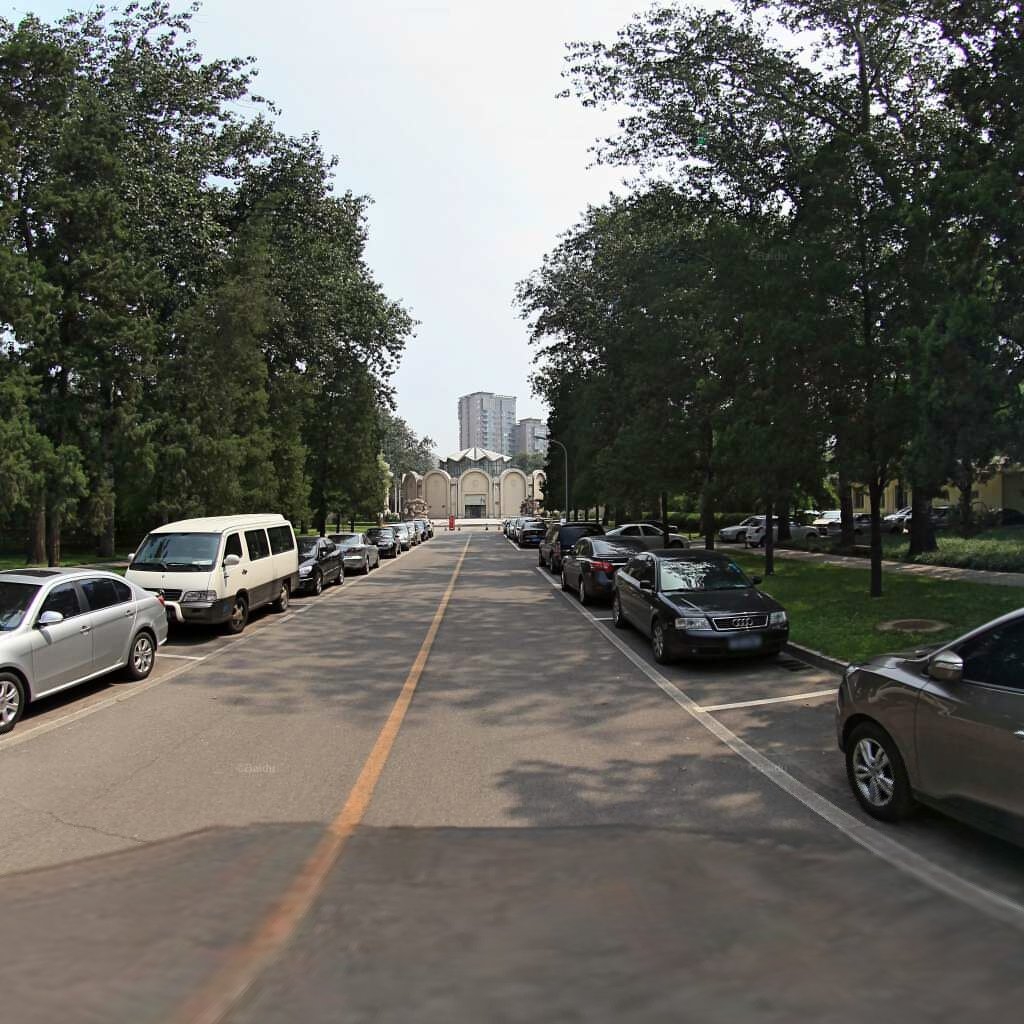
Region: Chaoyang
Road damage annotations: longitudinal crack, transverse crack